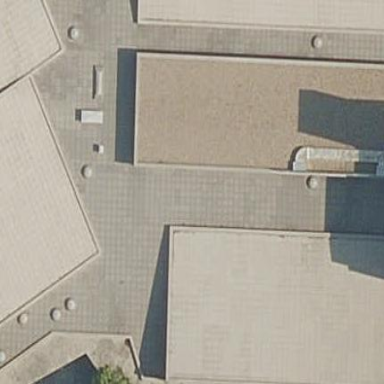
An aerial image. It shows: School building.